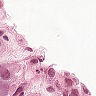
Metastatic tissue present: yes